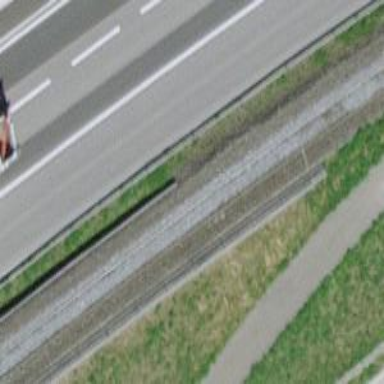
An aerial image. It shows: Narrow-gauge railway running along electrified contact line on embankment.